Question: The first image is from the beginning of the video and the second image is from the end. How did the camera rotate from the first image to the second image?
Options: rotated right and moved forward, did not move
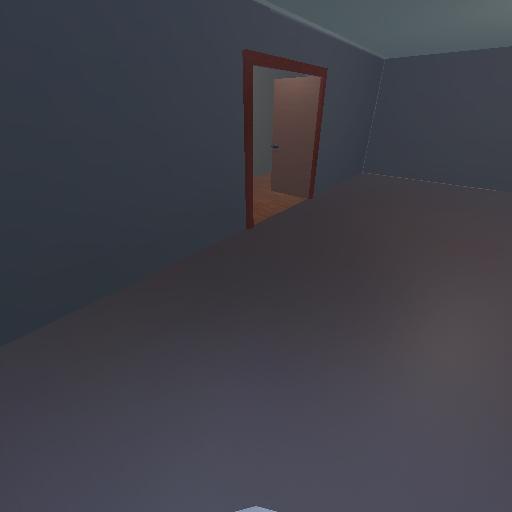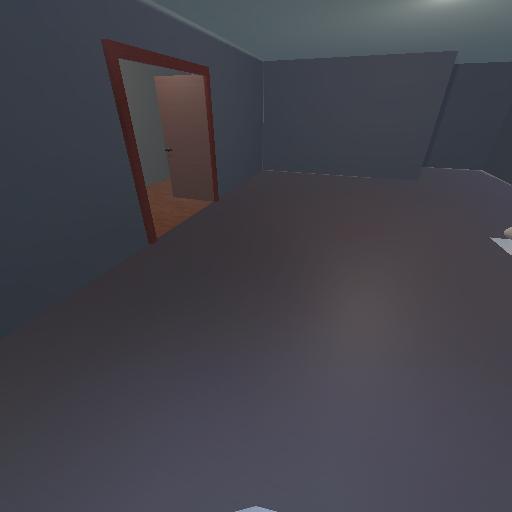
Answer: rotated right and moved forward